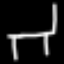
Label: chair